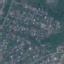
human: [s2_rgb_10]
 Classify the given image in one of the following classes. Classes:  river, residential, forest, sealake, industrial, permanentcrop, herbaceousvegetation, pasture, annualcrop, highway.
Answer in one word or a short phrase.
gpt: Residential